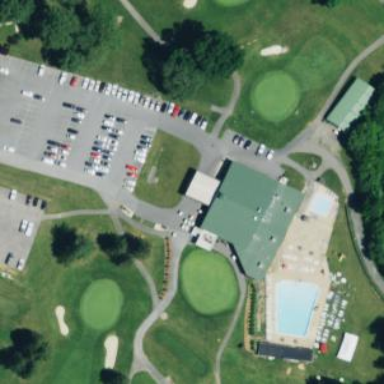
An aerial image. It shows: Golf cartpath that is also road path.